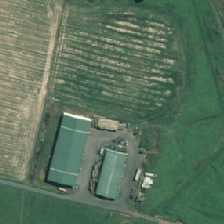
Land cover: shortrotation_cropland